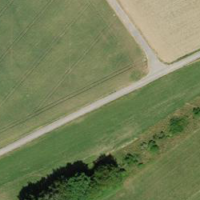
EUNIS habitat code: 52
Species observed at this site:
Medicago sativa